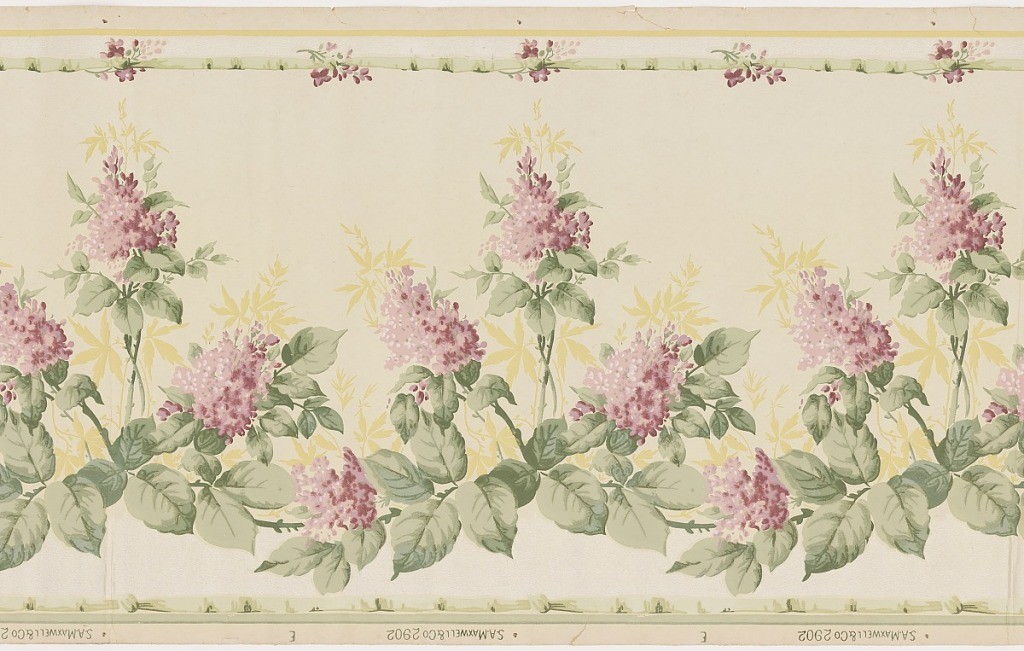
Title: Brillion Collection
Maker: Maxwell & Co., S.A., Chicago, Illinois, USA
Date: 1905–1915
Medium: Machine-printed paper
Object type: Frieze
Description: Swags of roses hung from vine entwined with daisy chains linking to large ribbon bows. There are stripes on the edge.